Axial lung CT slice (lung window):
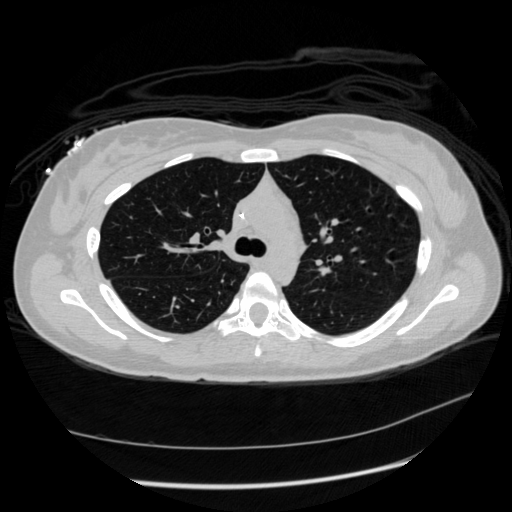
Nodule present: no